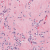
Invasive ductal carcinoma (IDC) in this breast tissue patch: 1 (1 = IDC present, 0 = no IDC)